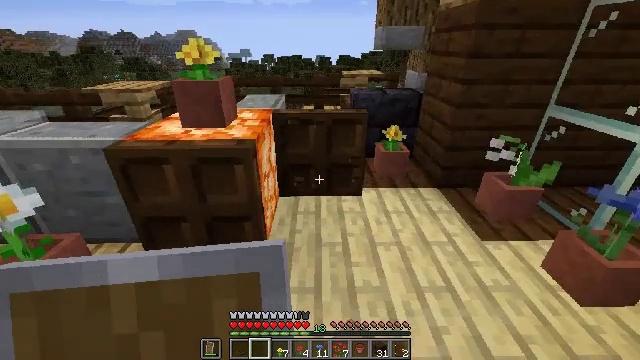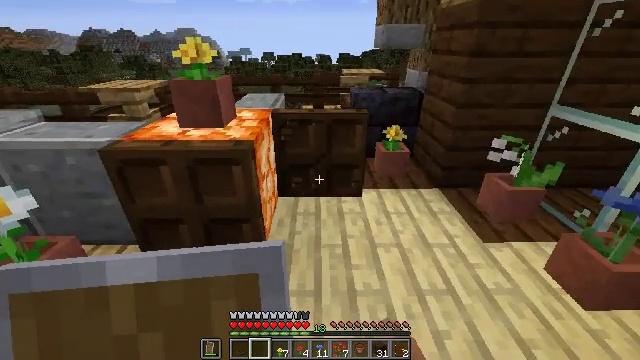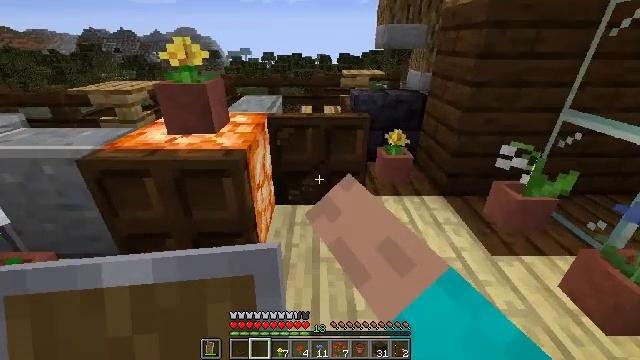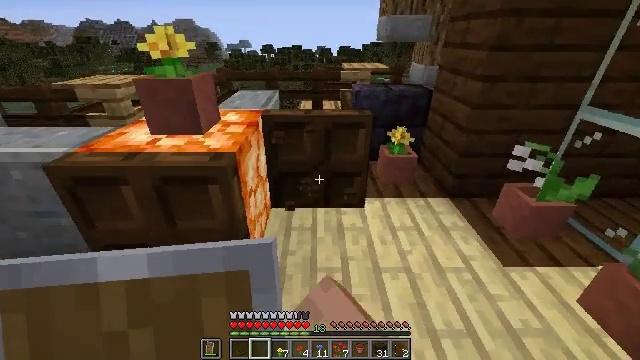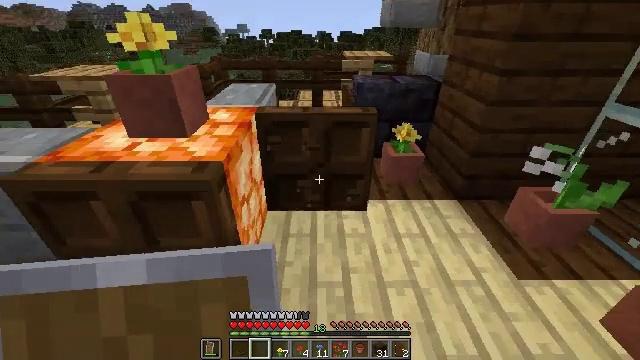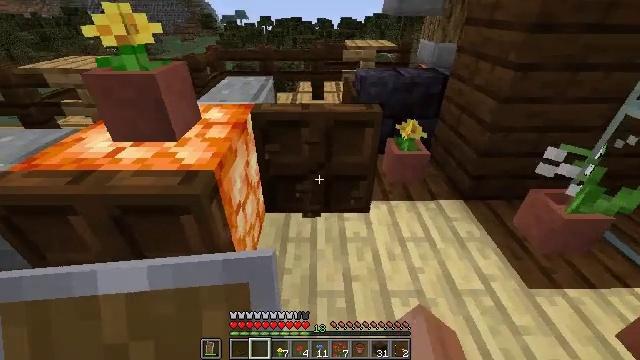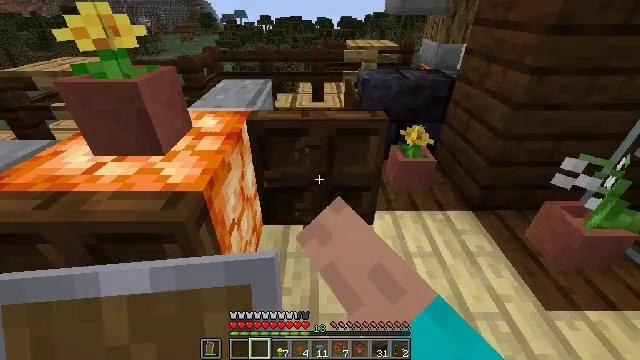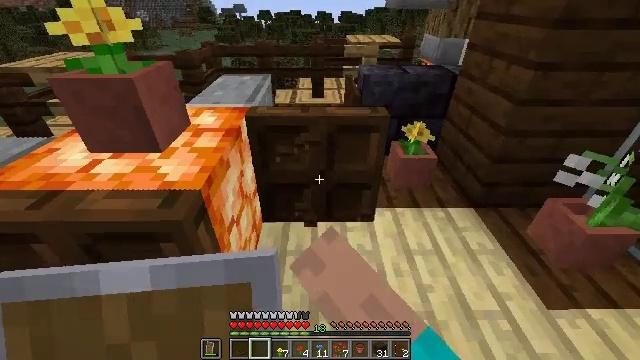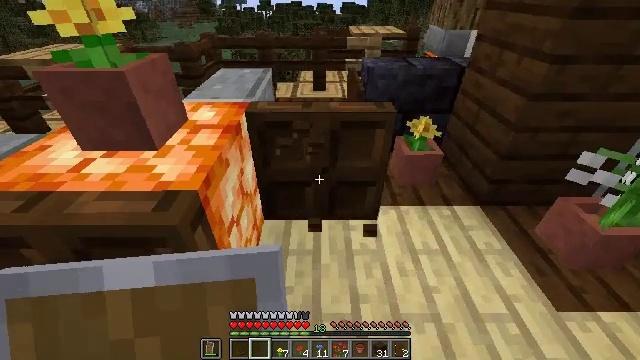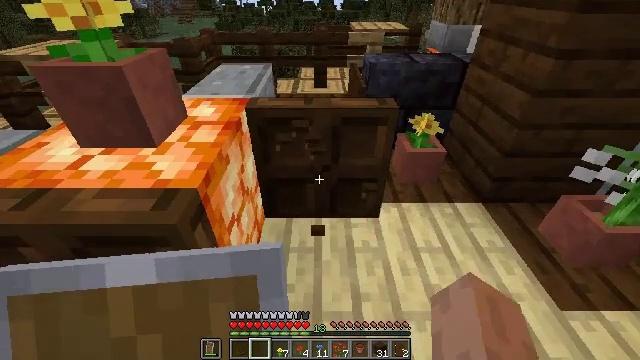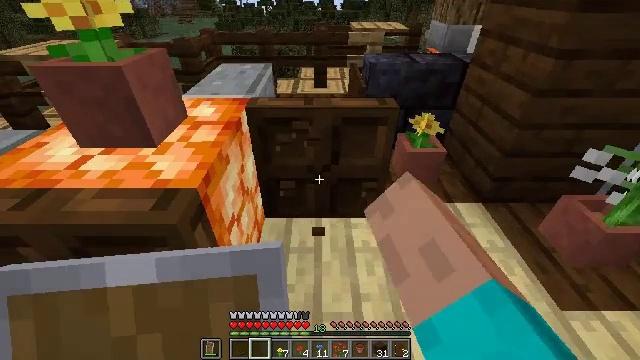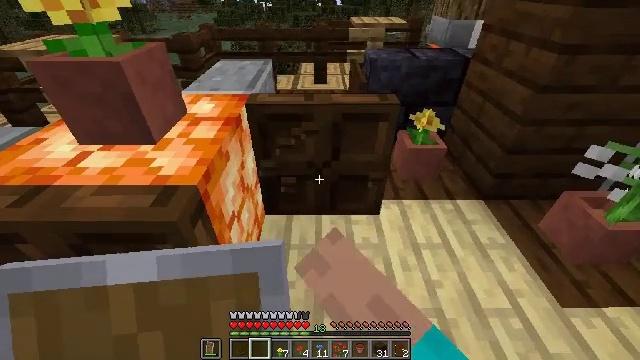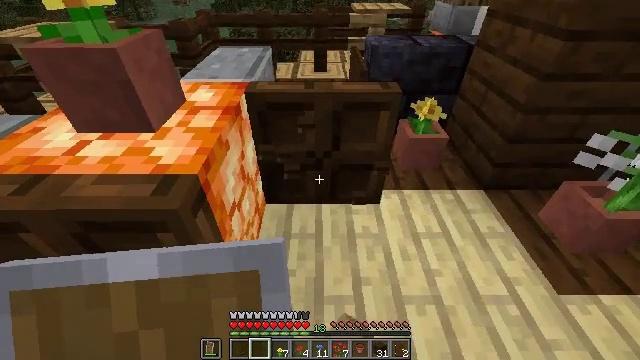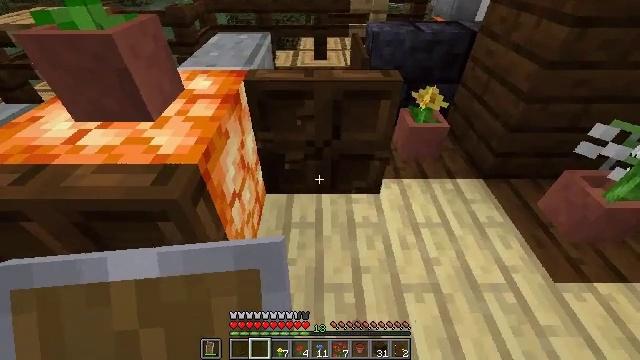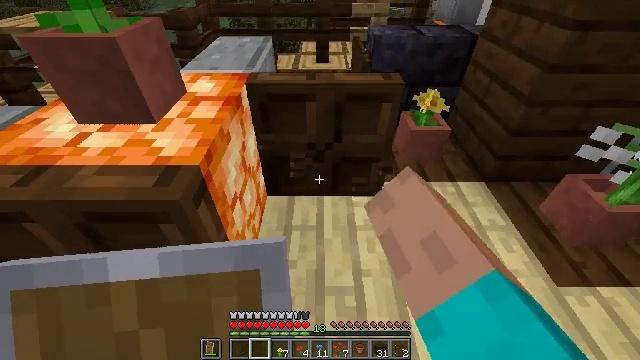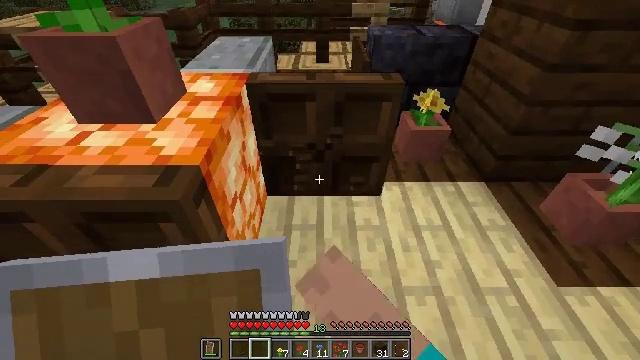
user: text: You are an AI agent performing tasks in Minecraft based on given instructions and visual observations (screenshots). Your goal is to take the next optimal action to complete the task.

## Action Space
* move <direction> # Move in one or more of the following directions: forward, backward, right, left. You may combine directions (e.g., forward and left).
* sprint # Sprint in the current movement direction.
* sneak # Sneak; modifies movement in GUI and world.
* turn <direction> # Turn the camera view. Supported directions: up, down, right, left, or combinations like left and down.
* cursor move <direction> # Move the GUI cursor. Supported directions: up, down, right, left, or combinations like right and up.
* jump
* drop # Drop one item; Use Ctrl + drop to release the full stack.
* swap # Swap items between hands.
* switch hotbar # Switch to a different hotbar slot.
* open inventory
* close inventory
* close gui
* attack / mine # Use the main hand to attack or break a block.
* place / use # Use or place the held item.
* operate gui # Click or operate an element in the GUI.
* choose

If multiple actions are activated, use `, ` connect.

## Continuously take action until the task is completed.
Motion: motion action
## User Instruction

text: Retrieve the dark oak trapdoor into your inventory.
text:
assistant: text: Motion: move forward, attack / mine
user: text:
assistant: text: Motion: move forward, attack / mine
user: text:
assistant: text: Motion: move forward, turn down, attack / mine
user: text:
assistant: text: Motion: move forward, turn down, attack / mine
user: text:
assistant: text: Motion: move forward, turn down, attack / mine
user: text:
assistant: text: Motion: attack / mine
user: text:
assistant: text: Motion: attack / mine
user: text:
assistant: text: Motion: turn down, attack / mine
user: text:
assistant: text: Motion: attack / mine
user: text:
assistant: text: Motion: attack / mine
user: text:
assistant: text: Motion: attack / mine
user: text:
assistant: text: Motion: turn down, attack / mine
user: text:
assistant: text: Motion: turn down, attack / mine
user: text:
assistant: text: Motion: attack / mine
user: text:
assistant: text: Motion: attack / mine
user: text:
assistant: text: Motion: attack / mine
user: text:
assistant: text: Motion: attack / mine
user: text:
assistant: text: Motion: attack / mine
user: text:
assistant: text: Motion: attack / mine
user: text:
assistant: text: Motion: attack / mine, open inventory
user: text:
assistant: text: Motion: open inventory
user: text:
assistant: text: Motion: sneak, cursor move right, open inventory
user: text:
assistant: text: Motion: sneak, cursor move right, open inventory
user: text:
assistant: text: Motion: sneak
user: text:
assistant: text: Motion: sneak
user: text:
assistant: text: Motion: sneak, cursor move left
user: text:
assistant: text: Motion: sneak
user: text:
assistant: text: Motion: sneak
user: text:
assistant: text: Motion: sneak
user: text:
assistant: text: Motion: sneak